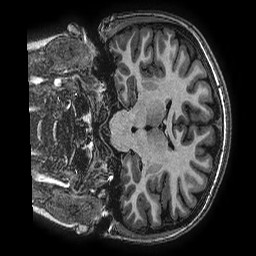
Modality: T1w
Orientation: coronal
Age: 18
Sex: female
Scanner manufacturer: ge
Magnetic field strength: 3 T
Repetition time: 0.00766 s
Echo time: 0.003476 s